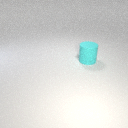
large cyan rubber cylinder